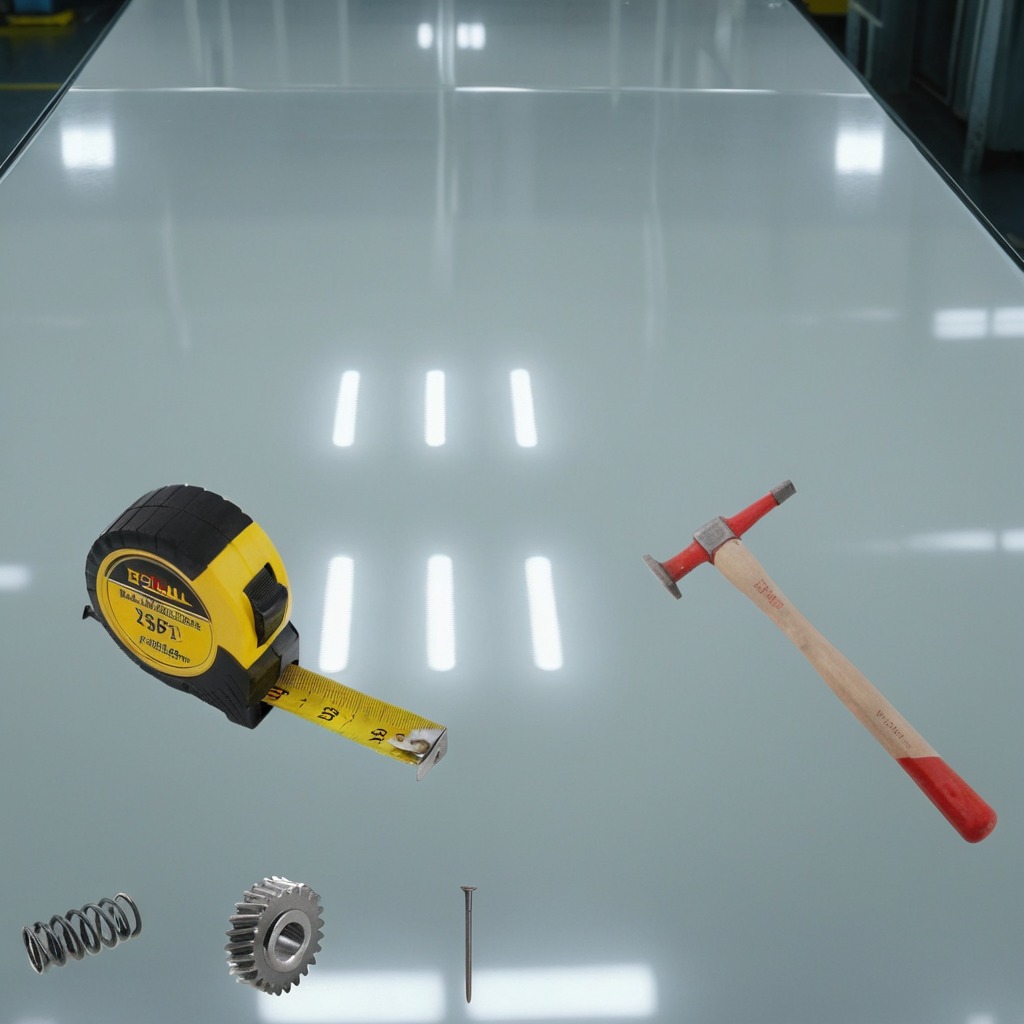
A steel gear with teeth, a measuring tape, a hammer, an iron nail, and a coiled metal spring are lying on the table.